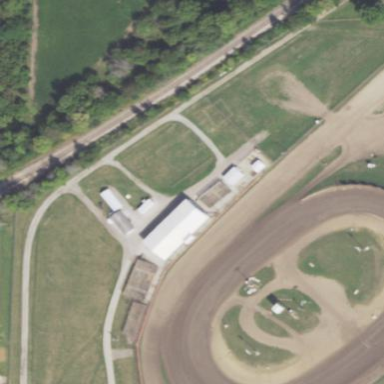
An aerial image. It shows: Motor sport raceway.